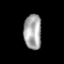
Tissue: prostate
Cell type: Fibroblasts
Senescence score: 0.7255
Nuclear area (px): 618
Mean DAPI intensity: 164.862